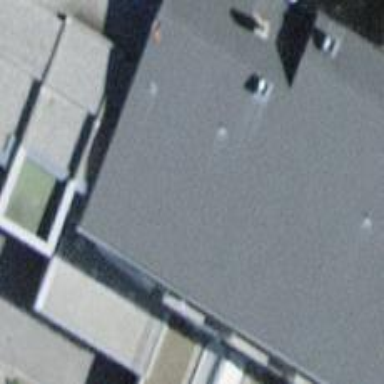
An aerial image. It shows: Public building.